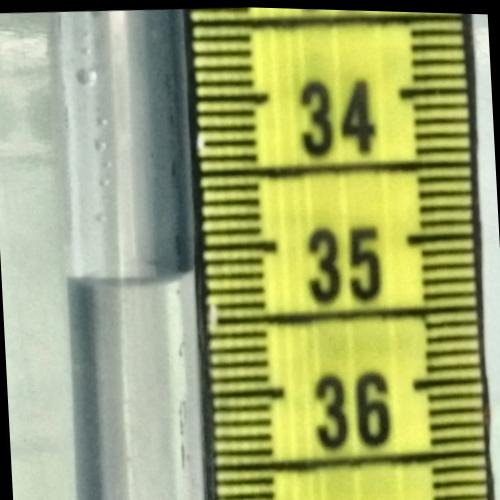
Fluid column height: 35.2 cm